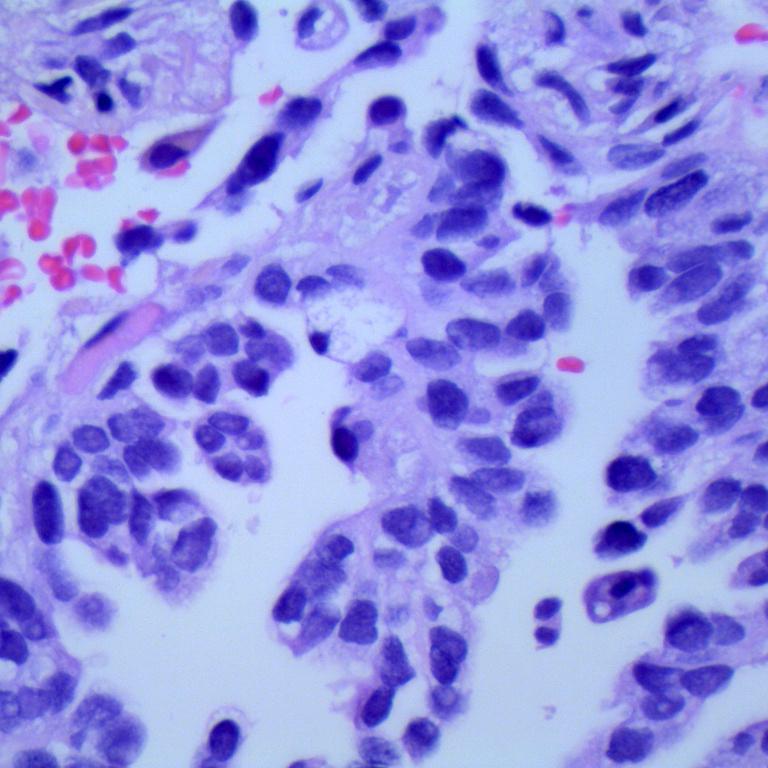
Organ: lung
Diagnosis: adenocarcinomas